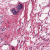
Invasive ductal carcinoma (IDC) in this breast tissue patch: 0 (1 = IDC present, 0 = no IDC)